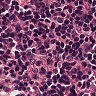
Metastatic tissue present: no